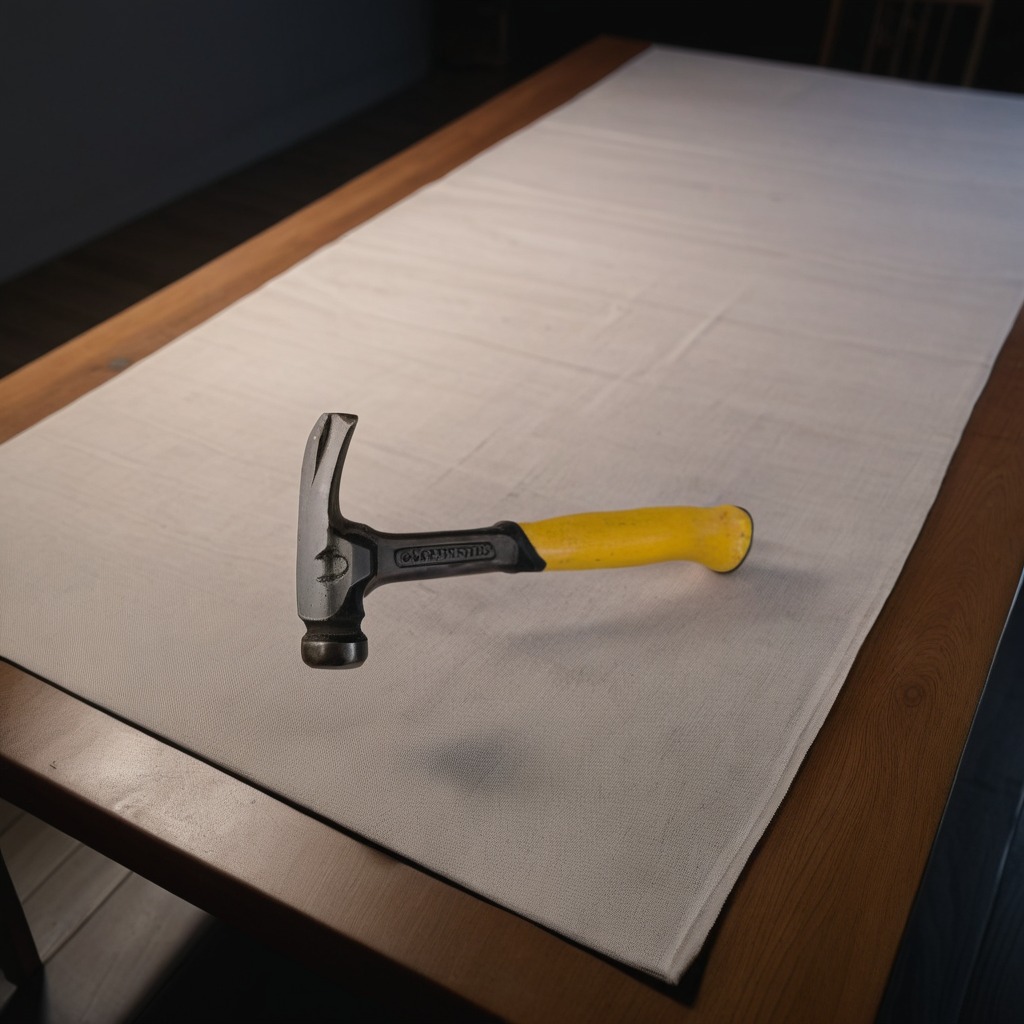
A hammer lies on the wooden table.